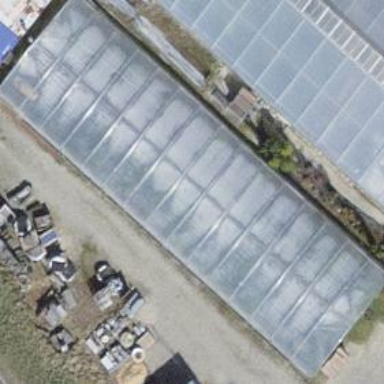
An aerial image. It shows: Greenhouse.